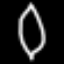
Label: leaf